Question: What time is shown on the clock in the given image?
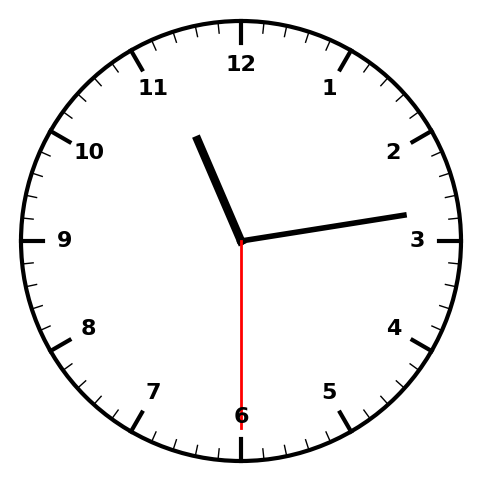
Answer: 11:13:30